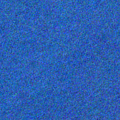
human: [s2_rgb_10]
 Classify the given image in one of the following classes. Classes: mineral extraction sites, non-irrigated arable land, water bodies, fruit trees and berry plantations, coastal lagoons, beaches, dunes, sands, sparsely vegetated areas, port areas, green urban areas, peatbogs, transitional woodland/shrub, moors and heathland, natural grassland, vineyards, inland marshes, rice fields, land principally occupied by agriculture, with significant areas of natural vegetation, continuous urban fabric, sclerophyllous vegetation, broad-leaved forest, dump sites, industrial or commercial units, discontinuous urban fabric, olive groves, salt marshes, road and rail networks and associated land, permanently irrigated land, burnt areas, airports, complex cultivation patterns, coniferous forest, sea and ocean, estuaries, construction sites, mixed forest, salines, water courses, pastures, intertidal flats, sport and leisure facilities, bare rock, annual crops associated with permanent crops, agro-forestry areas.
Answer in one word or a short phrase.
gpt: sea and ocean